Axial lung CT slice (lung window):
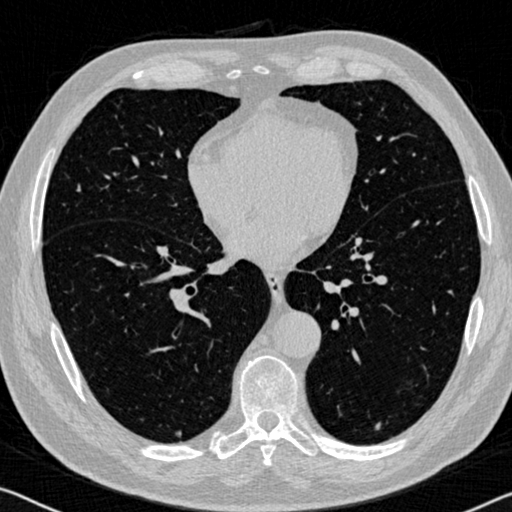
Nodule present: yes
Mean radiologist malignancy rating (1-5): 2.333